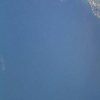
Label: water